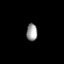
Tissue: lung
Cell type: Others
Senescence score: 0.2406
Nuclear area (px): 182
Mean DAPI intensity: 155.907